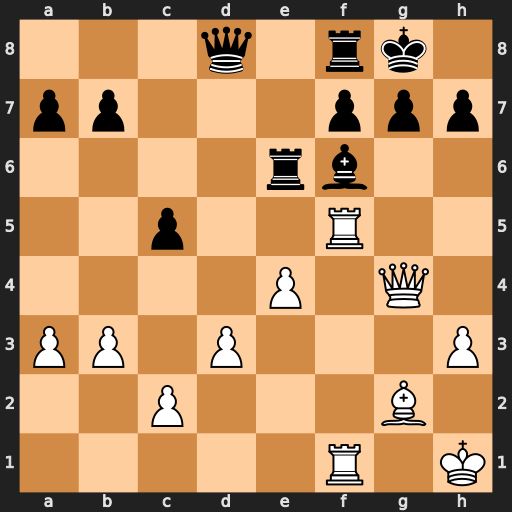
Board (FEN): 3q1rk1/pp3ppp/4rb2/2p2R2/4P1Q1/PP1P3P/2P3B1/5R1K
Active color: w
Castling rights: -
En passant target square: -
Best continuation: e5 Rxe5 Rxf6